Question: In this specific 'Activity', the user should select the destructor chosen of player 1 and player 2 in a rock paper scissors game.
I tried several approaches: the first one was to simply let the selected 'ImageButton' clicked, but I do not found any solutions to achieve that.
The second was to set the choosen 'ImageButton' unclickable and change its 'Image', like shown in the Image below. There, the "rock" was choosen for player 1 and nothing for player 2 yet. As you see, as soon I change the 'Image's of an 'ImageButton', the borders disappear.

I change the status of the 'Button's like this
'''
public void onClickRock1(View v){
choosenDestructor1 = 1;
buttonRock1.setImageResource(R.drawable.rock_clicked);
buttonRock1.setBackgroundColor(getResources().getColor(R.color.button_background_stay_clicked));
buttonRock1.setClickable(false);
buttonPaper1.setImageResource(R.drawable.paper);
buttonPaper1.setBackgroundColor(getResources().getColor(R.color.button_background));
buttonPaper1.setClickable(true);
buttonScissors1.setImageResource(R.drawable.scissors);
buttonScissors1.setBackgroundColor(getResources().getColor(R.color.button_background));
buttonScissors1.setClickable(true);
}
'''
and for all other 5 'Button's the same in analogy to this method. Now, I consider that overriding the style of the 'ImageButton' with a simple 'Image' make the borders of my custom 'ImageButton' style disappear, but this is only guessing.
I wrote a second custom 'ImageButton' style with different background color and same border, but I can't figure out how to set that style on the 'ImageButton' from code.
So my question is, which method would be the smartest to solve this (I think is the third one, but maybe there's another one) and if it is the third one, how to set the style of an 'ImageButton' from code.
In analogy to rgrocha's answer, I edited my 'selector' (which was already integrated in the 'custom_imagebutton.xml') like following
'''
<?xml version="1.0" encoding="utf-8"?>
<selector xmlns:android="http://schemas.android.com/apk/res/android" >
<item android:state_pressed="true" android:drawable="@drawable/rock">
<shape>
<solid
android:color="@color/button_background" />
<stroke
android:width="2dp"
android:color="#FFF716" />
<padding
android:left="10dp"
android:top="10dp"
android:right="10dp"
android:bottom="10dp" />
</shape>
</item>
<item android:state_selected="true" android:drawable="@drawable/rock_clicked">
<shape>
<solid
android:color="@color/button_background_stay_clicked" />
<stroke
android:width="2dp"
android:color="#FFF716" />
<padding
android:left="10dp"
android:top="10dp"
android:right="10dp"
android:bottom="10dp" />
</shape>
</item>
<item android:drawable="@drawable/rock">
<shape>
<solid
android:color="@color/button_background" />
<stroke
android:width="1dp"
android:color="#FFFFFF" />
<corners
android:radius="0dp" />
<padding
android:left="10dp"
android:top="10dp"
android:right="10dp"
android:bottom="10dp" />
</shape>
</item>
</selector>
'''
and the 'onClickRock1' method like this
'''
public void onClickRock1(View v){
choosenDestructor1 = 1;
buttonRock1.setSelected(true);
buttonPaper1.setSelected(false);
buttonScissors1.setSelected(false);
}
'''
Solving it like this had the consequence to make a 'custom_imagebutton.xml' for each 'ImageButton' (rock, paper, scissors), and following problems are here:
1. The border is not visible (which matters, because I would like to have these borders)
2. The 'Image' isn't scaled anymore (which doesn't matter, because I like it more like this)
So basically, it looks like the image I posted above, except the 'Image's are a little bit bigger due to not scaling (in the 'layout.xml', I set 'scaleType="fitCenter"')
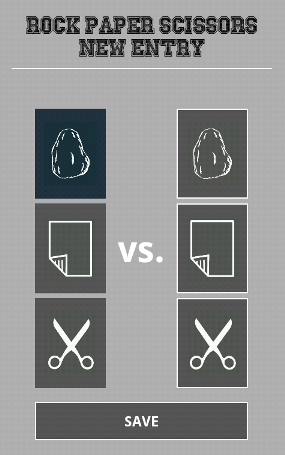
Answer: You can make a drawable selector for each state you want to apply and set it as the main mage or the background, you choose the better fits your needs.
In this selector you can make the borders, colors, images, whatever you want change.
A selector looks like:
'''
<item android:state_pressed="true">
<shape android:shape="rectangle" >
<solid android:color="@color/button_highlight" />
<corners android:radius="5dp" />
</shape>
</item>
<item android:state_selected="true">
<shape android:shape="rectangle" >
<solid android:color="@color/menu_bg_selected" />
<corners android:radius="5dp" />
</shape>
</item>
'''
See <URL> for the full drawables doc. For your case see "State Selector".
You can even change the state of the button programatically with setSelected(), setEnabled((), etc.